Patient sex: M
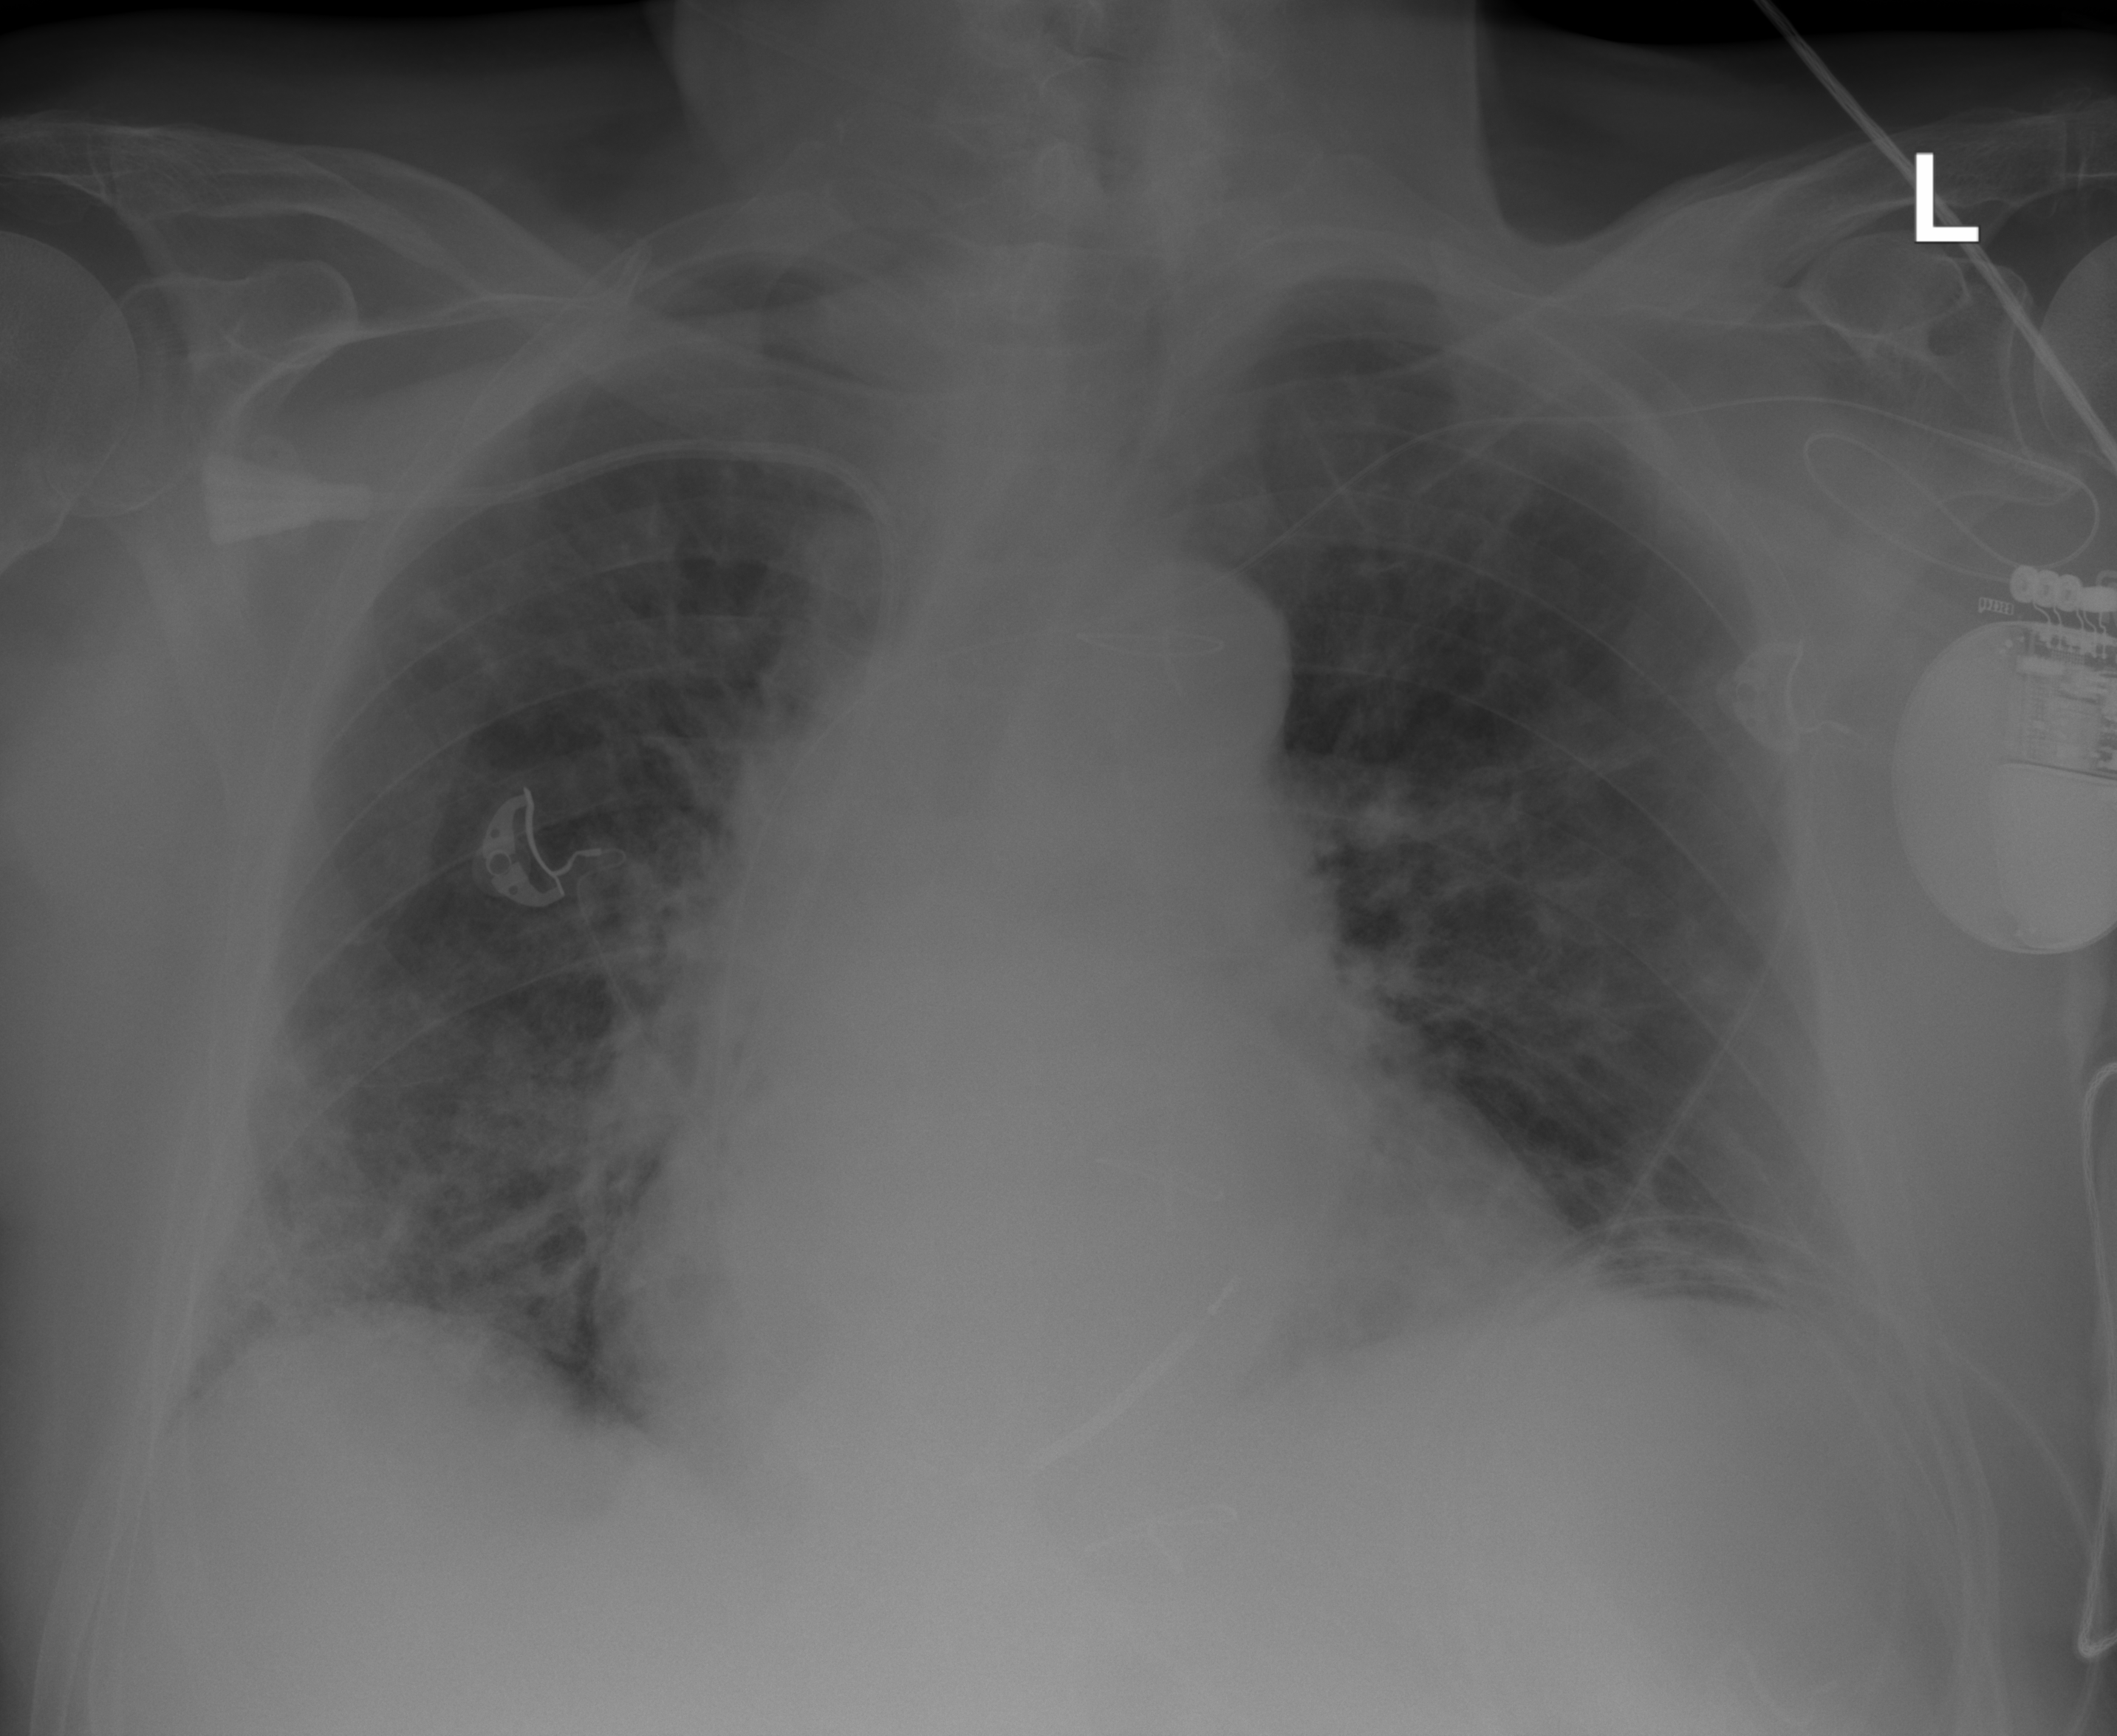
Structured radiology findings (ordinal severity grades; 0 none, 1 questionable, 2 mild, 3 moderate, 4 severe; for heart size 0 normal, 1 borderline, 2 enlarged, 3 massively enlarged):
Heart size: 2
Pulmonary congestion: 1
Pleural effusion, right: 0
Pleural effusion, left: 0
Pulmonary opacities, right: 3
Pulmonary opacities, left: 2
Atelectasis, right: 2
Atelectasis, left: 2